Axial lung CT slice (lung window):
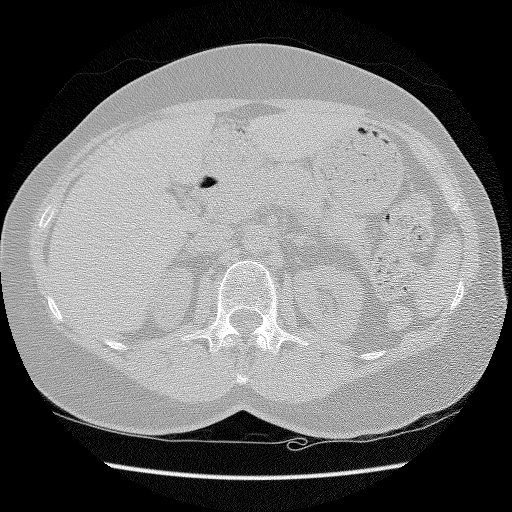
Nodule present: no